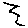
Label: zigzag